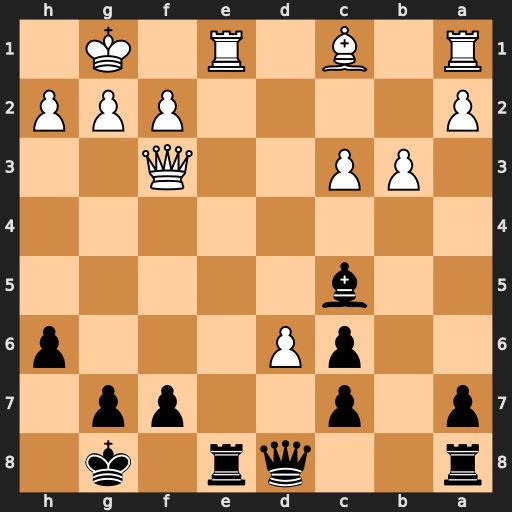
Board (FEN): r2qr1k1/p1p2pp1/2pP3p/2b5/8/1PP2Q2/P4PPP/R1B1R1K1
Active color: b
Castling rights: -
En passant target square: -
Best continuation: Rxe1#